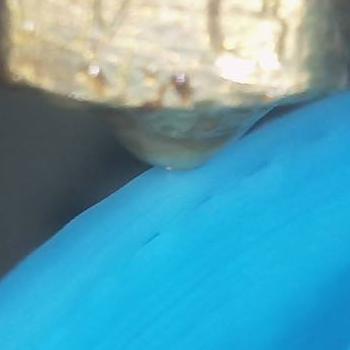
Flow rate: 141%